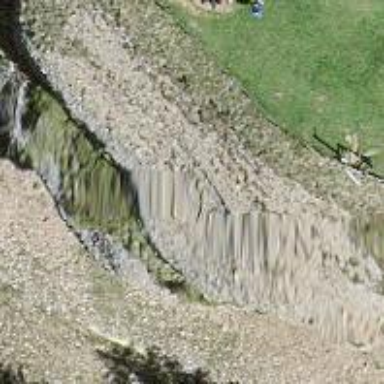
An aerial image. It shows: Cliff in nature.